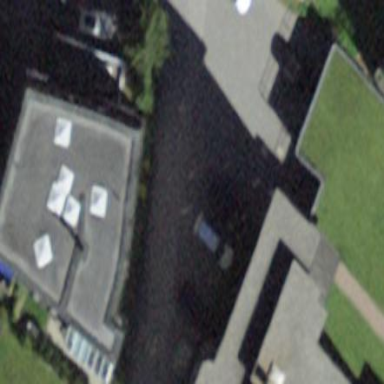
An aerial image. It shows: Flat-roofed building.